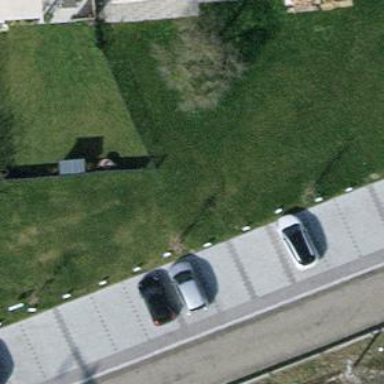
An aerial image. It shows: Parking area with surface.